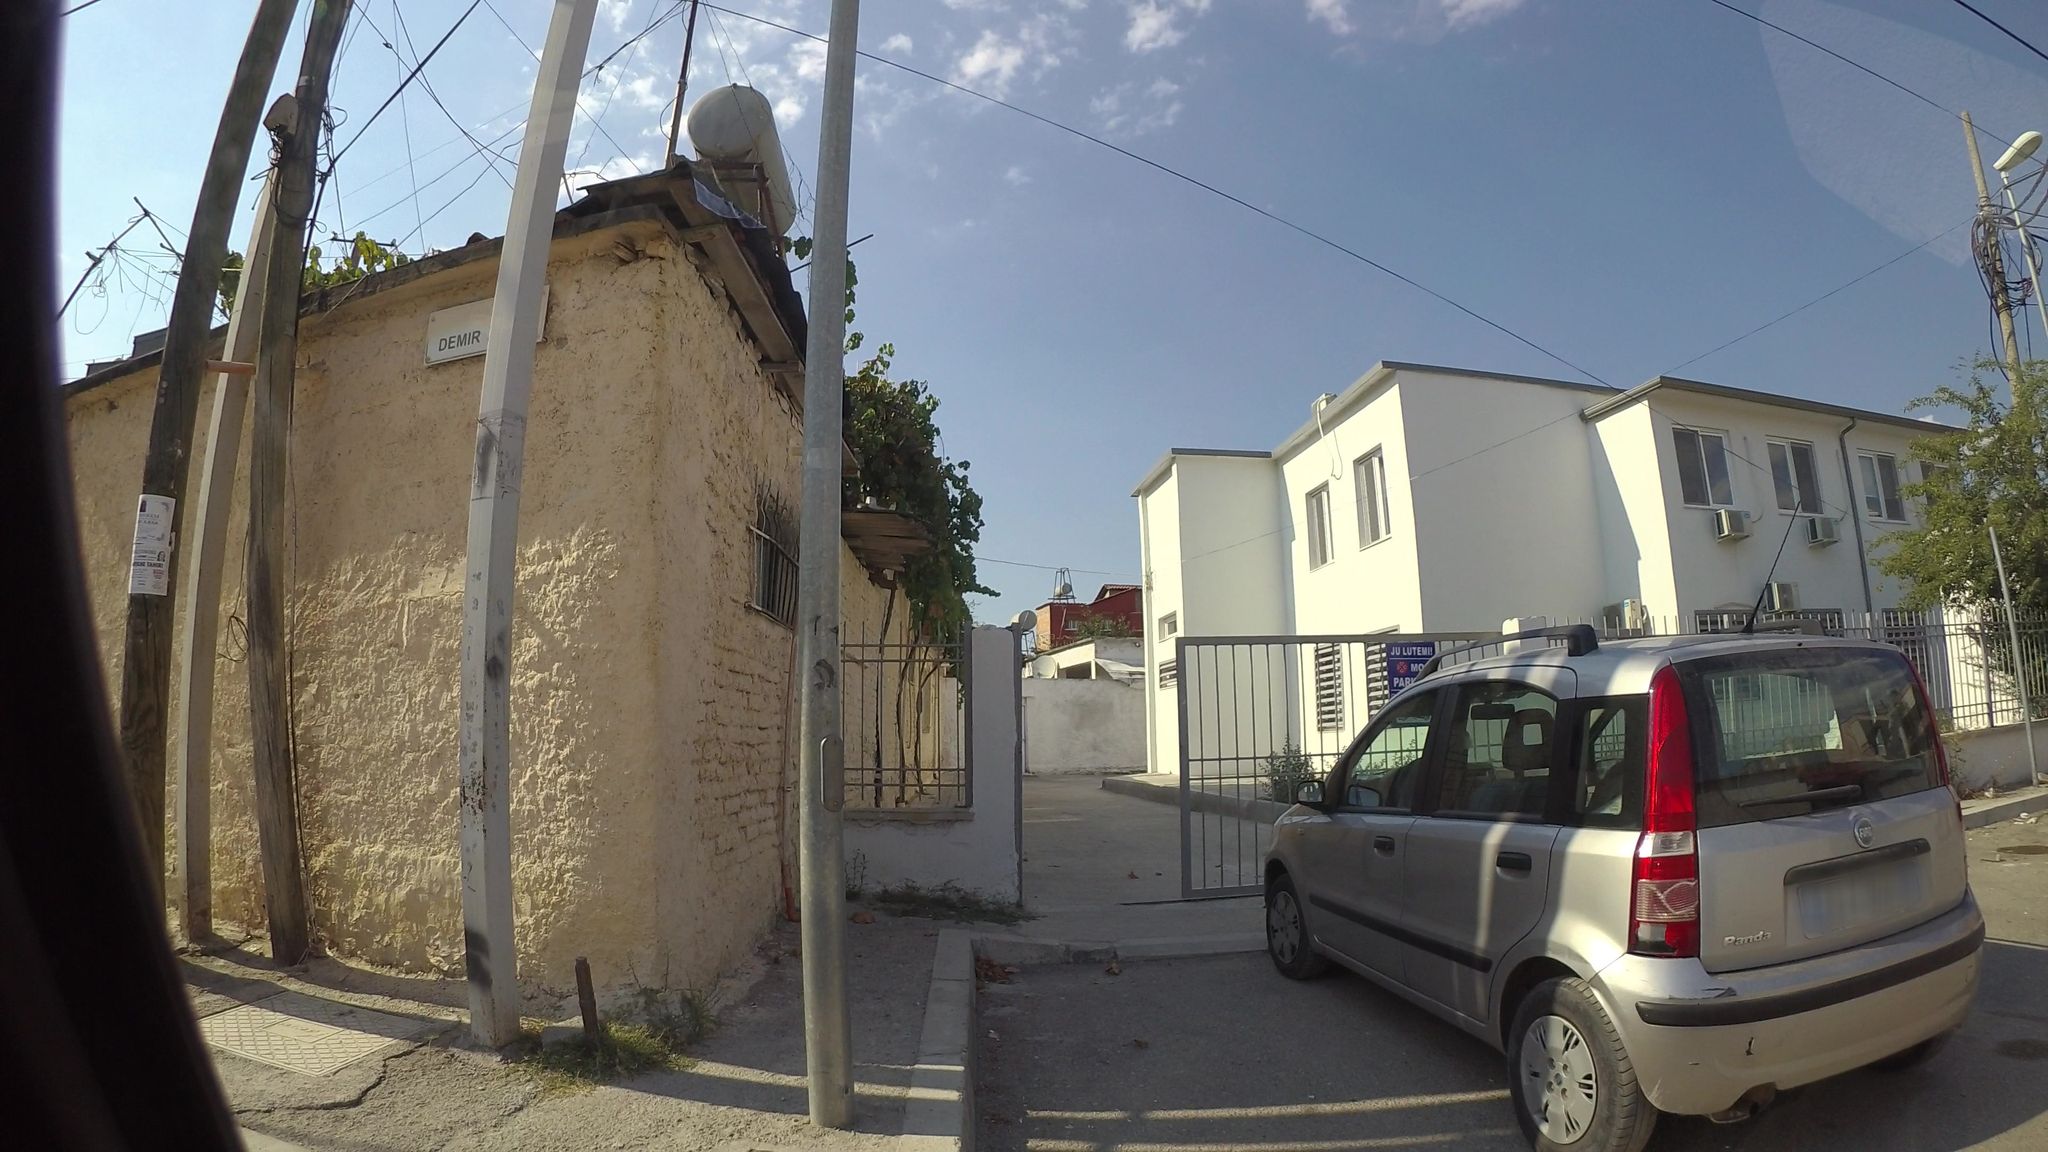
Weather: clear
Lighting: day
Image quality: good
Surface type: walking surface
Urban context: urban centre
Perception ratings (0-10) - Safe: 4.43, Lively: 3.99, Beautiful: 3.68, Boring: 7.34, Depressing: 8.99, Wealthy: 3.88